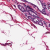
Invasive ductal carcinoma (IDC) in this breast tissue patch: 0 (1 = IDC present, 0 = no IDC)